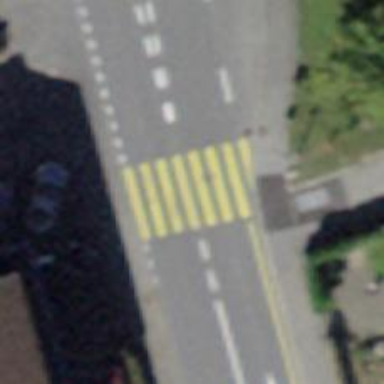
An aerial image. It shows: Zebra crossing on the road.